Question: I have incorporated Parse Core successfully into my Apple Watch application, however, I was initially having trouble getting my application to send data (using the initial TestObject tutorial).
I realized the problem was that the application has to be opened from the iPhone for it to trigger the send. When opening the application from the Apple Watch, no data is ever sent. After using the phone to trigger the application, the data was sent successfully.
All my code was incorporated into the AppDelegate.swift file as specified (as I said before it all works, compiles and no warnings). I assumed that changing the target membership would suffice, but this is not the case.
This is what my targets currently look like (the WatchKit App checkbox is grayed out too):

Setting the target to watchMenu WatchKit Extension triggers many (over 30) Mach-O Linker Errors. Here's an example of these errors:
'''
"_UTTypeCreatePreferredIdentifierForTag", referenced from:
-[PFFile _mimeType] in Parse(PFFile.o)
"_kUTTagClassFilenameExtension", referenced from:
-[PFFile _mimeType] in Parse(PFFile.o)
"_kUTTagClassMIMEType", referenced from:
-[PFFile _mimeType] in Parse(PFFile.o)
'''
Any suggestions are greatly appreciated.
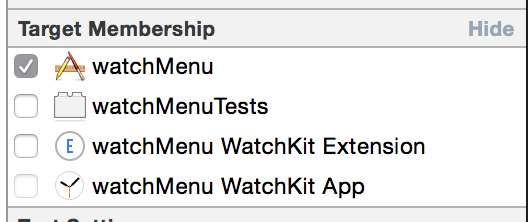
Answer: Make sure you update the membership of the components required by Parse as well
- - - - - - - - - - -